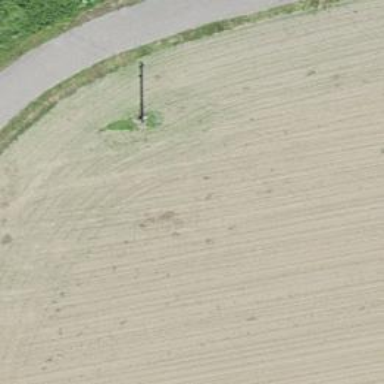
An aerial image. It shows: Minor power line with 3 cables.